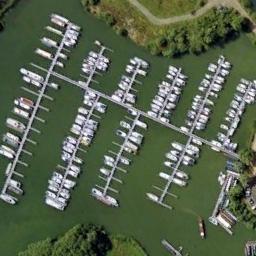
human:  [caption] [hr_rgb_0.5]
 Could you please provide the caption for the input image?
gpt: There are many ships moored neatly on the sea next to the harbor surrounded by trees, With some empty spaces left .

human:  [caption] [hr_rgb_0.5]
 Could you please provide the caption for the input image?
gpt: There are a lot of trees near the harbor .

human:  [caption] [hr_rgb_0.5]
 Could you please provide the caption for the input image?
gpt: A few white boats stopped on the harbor .

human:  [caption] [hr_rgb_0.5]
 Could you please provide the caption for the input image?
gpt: The harbor has lots of neatly docked boats and some green plants are on the shore .

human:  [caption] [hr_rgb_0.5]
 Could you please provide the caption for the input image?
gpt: There are many ships docked neatly at the harbor .